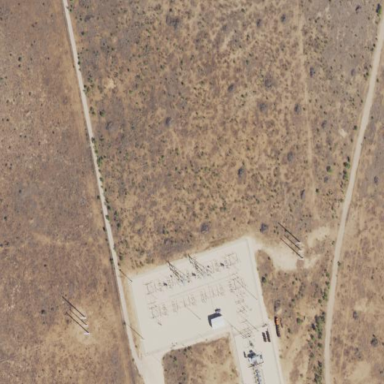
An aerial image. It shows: Substation for power supply.